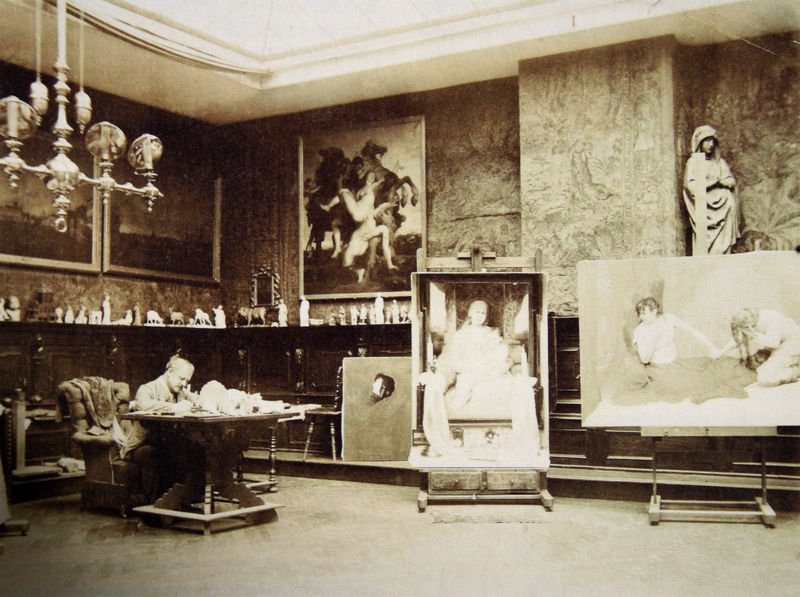
Titel: Das Atelier von Gabriel von Max
Standort: München
Institution: Städtische Galerie im Lenbachhaus
Schlagwörter: akt, gemälde, mann, rubens, weiß, sitzen, braun, grau, lampe, schwarz, tisch, rahmen, bild, statue, bilder, figuren, atelier, maler, leuchter, plastik, galerie, foto, fotografie, photographie, künstler, raub, schwarzweiß, photo, plastiken, peter paul rubens, studium, töchter, bildhauer, leukippos, leukippis, staur